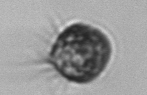
Label: Ciliophora